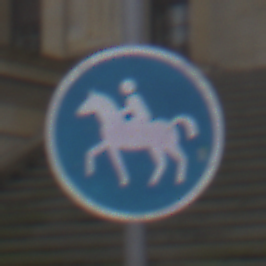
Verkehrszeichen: Reitweg
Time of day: Midday
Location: Outdoor (Urban)
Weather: Overcast
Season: NotSpecified
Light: Natural